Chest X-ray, AP view. Patient: 28 years old, sex M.
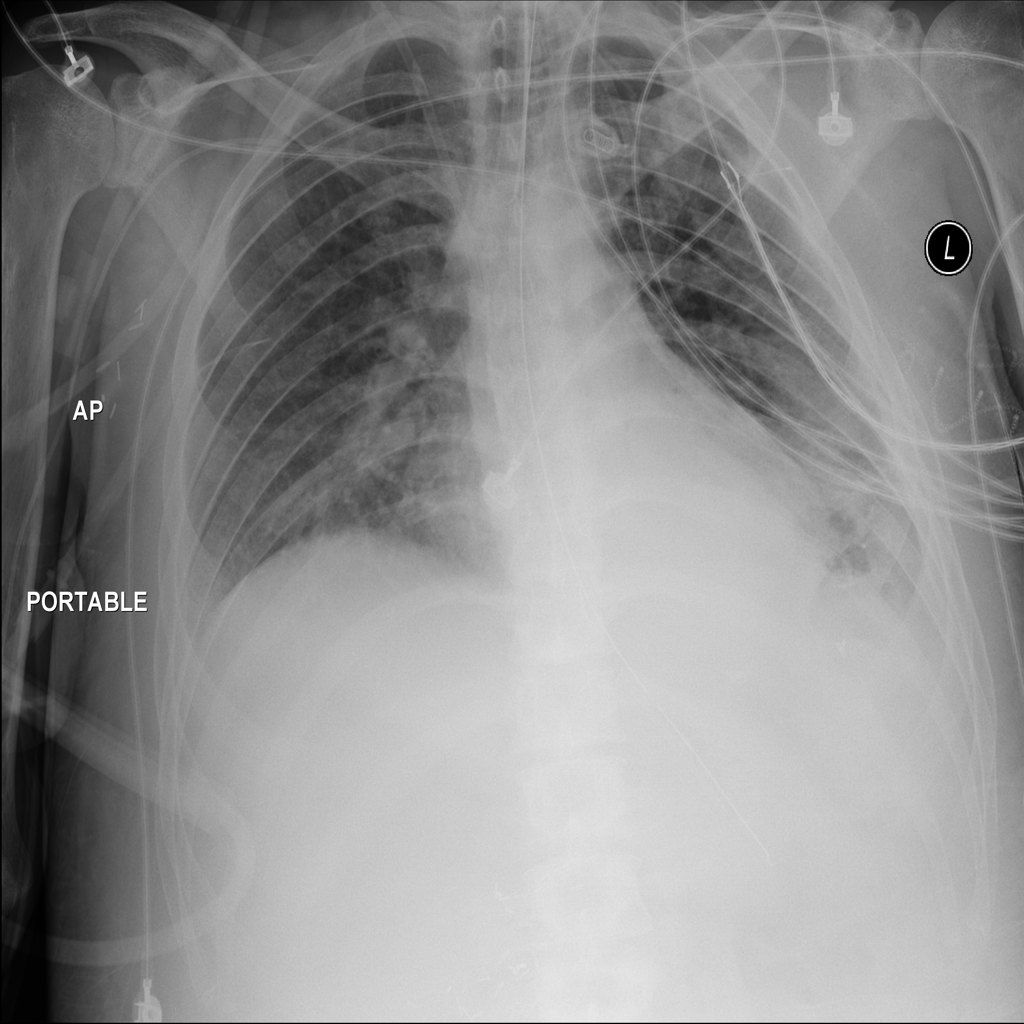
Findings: Atelectasis, Consolidation